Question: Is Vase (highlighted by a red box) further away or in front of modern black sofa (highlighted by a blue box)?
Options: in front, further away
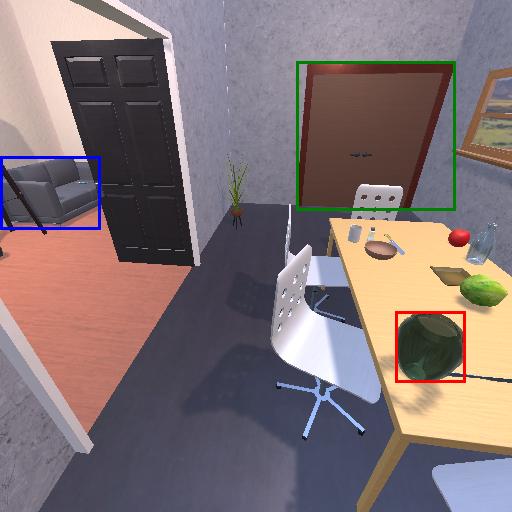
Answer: in front